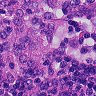
Metastatic tissue present: no